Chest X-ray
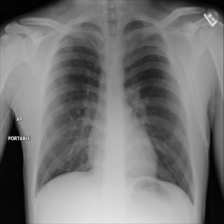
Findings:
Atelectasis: negative
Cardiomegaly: negative
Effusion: negative
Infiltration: negative
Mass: negative
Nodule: negative
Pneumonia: negative
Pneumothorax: negative
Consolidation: negative
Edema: negative
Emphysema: negative
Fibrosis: negative
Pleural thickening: negative
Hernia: negative